Question: I am trying to add external library to android dependancies using eclipse adt. I have a couple of libraries like pull to refresh etc in there. But everytime I add a new library jar file it shows outside of the android dependancies library folder. How do I make it such that it is coupled with the other libraries as a part of android dependancies library. Here's what I did so far:
Project> Properties> java build path > libraries> add jars ( also tried adding external jars), but it always showed my new jar file independantly, i want it to be a part of android dependancies). any clue?
Here's a screen shot, I would like to add it as a part of android dependencies:

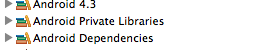
Answer: I still do not get why that is important to you.
However, when you reference a library project: rightclick project->properties->Android->Add then the jar goes into Android Dependencies.
If you add the jar directly to your project under libs or using build path, then it goes under Android Private Libraries.
Both methods works but referencing a library project can have benefits if you want to alter the code of the library during development.